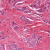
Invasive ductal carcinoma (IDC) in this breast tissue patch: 0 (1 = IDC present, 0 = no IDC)